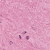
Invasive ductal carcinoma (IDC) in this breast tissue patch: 0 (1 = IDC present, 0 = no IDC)